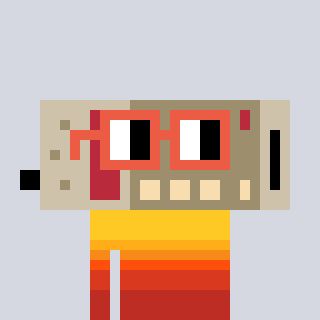
a pixel art character with square orange glasses, a cordless phone-shaped head and a bege-colored body on a cool background